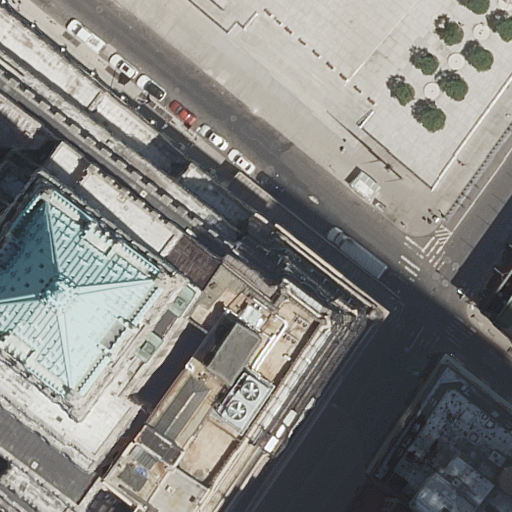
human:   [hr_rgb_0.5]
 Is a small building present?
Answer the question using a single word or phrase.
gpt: yes

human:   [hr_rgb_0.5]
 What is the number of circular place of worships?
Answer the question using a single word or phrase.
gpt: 0

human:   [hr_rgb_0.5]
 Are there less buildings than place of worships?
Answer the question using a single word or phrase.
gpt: no

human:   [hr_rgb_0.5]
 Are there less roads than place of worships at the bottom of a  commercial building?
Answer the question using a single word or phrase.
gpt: no

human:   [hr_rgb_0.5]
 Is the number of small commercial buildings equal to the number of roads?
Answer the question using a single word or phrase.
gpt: no

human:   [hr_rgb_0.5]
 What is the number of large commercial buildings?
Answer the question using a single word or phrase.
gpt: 0

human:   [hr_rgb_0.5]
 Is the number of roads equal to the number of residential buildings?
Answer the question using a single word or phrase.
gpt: no

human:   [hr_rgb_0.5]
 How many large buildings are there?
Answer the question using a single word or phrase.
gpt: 3

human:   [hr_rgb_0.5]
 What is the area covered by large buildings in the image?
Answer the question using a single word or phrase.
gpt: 4471m2

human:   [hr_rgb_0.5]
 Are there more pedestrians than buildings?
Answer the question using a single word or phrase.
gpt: no

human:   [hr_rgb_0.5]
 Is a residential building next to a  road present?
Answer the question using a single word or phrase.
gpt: yes

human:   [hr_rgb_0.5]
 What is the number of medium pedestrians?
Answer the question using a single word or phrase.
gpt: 0

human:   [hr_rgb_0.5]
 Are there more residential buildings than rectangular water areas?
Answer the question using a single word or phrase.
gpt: yes

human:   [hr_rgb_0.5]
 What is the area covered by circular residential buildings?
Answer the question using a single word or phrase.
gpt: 0m2

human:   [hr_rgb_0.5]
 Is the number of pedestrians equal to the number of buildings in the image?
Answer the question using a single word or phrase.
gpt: no

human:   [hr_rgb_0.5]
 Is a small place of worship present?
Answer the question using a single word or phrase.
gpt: yes

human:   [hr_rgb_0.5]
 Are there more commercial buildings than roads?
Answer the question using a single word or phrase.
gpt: no

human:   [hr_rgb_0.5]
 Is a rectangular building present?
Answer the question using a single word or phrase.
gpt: yes

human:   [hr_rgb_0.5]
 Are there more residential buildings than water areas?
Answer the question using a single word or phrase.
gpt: yes

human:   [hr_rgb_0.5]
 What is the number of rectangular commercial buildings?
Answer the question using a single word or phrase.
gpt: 0

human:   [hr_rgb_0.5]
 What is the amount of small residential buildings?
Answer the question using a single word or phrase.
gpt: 1

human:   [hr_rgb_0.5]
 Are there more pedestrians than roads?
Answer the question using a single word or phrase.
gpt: no

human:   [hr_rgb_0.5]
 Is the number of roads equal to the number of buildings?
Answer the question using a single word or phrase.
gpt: yes

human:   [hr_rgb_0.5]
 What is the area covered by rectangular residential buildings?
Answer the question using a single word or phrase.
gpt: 559m2

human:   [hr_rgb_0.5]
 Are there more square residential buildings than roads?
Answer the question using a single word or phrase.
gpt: no

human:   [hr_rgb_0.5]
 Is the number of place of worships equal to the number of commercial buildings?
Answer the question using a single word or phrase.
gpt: no

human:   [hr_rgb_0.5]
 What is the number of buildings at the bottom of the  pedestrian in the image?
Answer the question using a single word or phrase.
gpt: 5

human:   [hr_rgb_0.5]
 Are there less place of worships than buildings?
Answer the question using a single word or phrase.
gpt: yes

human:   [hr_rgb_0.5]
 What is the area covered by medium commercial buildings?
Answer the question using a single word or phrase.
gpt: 0m2

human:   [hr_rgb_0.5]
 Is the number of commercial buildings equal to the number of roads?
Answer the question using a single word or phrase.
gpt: no

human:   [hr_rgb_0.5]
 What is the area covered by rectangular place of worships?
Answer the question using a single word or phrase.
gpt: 39m2

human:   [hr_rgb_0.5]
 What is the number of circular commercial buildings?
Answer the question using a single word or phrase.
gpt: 0

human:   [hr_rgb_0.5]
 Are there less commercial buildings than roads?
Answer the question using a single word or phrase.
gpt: yes

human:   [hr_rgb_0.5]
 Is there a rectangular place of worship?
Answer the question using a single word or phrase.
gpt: yes

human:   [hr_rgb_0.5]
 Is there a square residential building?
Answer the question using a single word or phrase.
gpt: no

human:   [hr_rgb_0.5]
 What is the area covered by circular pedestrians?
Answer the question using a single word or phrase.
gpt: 0m2

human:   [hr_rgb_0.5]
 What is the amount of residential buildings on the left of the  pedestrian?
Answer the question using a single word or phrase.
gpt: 4